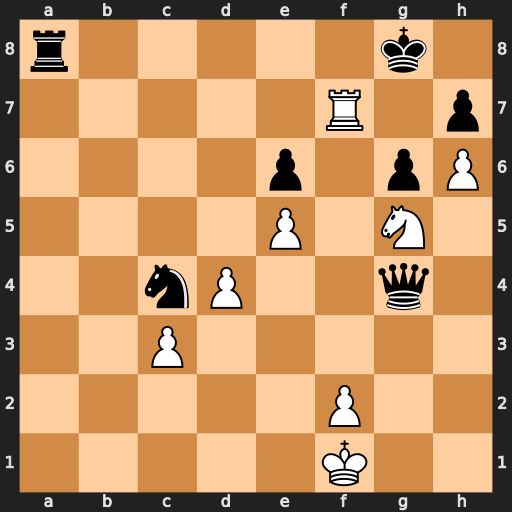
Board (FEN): r5k1/5R1p/4p1pP/4P1N1/2nP2q1/2P5/5P2/5K2
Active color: w
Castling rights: -
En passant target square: -
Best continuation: Rg7+ Kf8 Nxh7+ Ke8 Nf6+